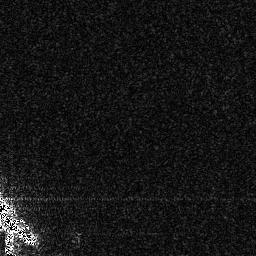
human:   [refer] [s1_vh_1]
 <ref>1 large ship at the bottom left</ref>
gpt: <box>[[0, 74, 14, 95, 0]]</box>